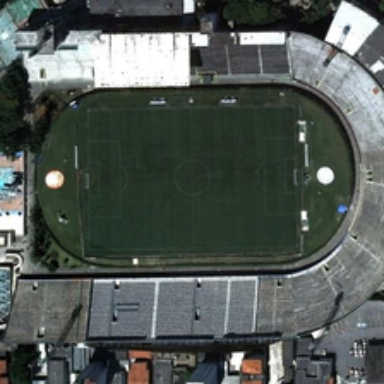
Some buildings are near a stadium with a football field in it .